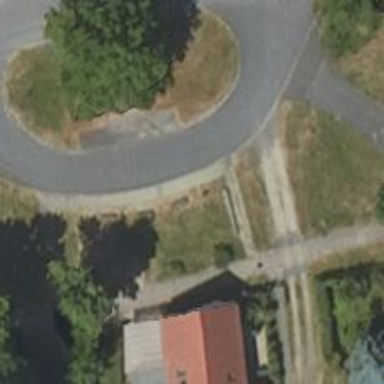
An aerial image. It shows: Alleyway designated as service road.